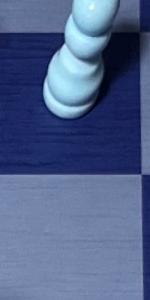
Label: Empty